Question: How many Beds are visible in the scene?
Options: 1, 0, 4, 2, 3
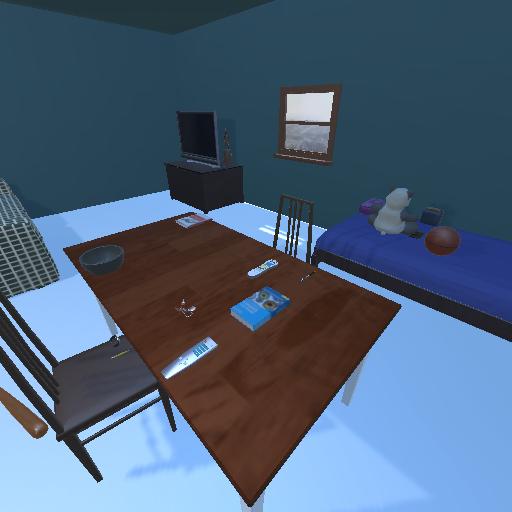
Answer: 1